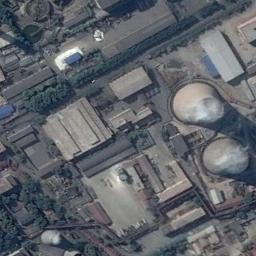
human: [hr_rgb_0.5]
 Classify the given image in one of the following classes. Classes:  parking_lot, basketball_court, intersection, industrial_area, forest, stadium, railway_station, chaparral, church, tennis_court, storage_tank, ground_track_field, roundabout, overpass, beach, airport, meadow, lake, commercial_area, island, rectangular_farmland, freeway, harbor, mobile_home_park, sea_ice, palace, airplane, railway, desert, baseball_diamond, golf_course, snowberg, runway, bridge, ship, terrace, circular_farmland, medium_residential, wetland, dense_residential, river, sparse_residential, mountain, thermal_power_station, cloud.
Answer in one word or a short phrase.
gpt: thermal_power_station